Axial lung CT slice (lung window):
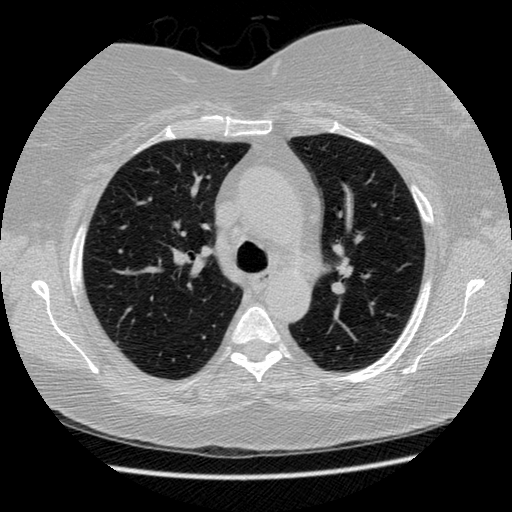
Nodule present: no